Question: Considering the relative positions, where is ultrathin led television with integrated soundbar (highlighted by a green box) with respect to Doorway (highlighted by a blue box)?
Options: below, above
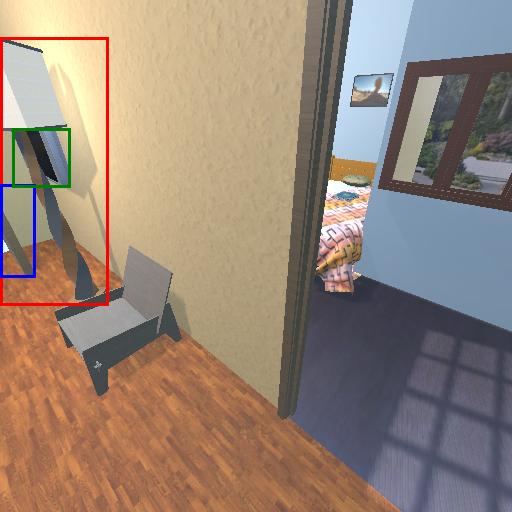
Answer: below